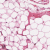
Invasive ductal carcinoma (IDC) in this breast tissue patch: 0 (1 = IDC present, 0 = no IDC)